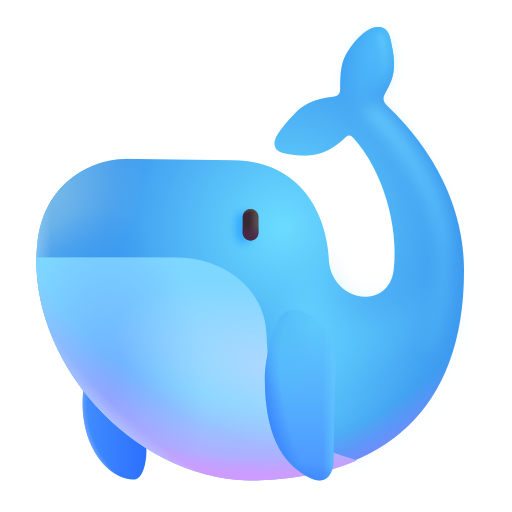
whale color